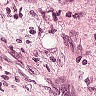
Metastatic tissue present: yes